Question: I noticed in iOS8, when I'm pushing a new UIViewController in a UINavigationController, the old UIViewController slides out but is visible in my new top foreground UIViewController if it has a non opaque background.
When the push is done, the old controller just disappears, leaving the whole animation looking rough.
Previous to iOS8 you would not see the view behind the one getting pushed in even if it was transparent. As if there was a mask that slid in as well. Anyone know of a good way to fix this so it's like the old behavior without re-implementing the entire push animation with a custom animation?

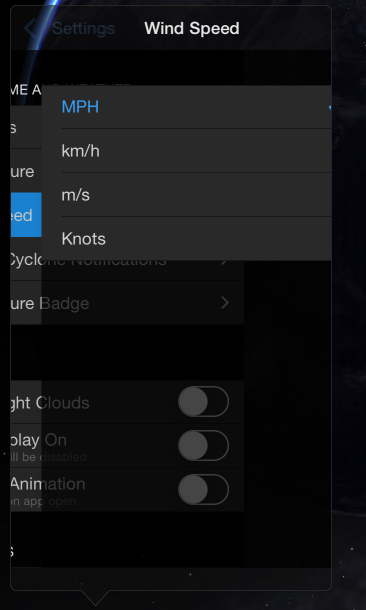
Answer: It's not a bug, it's standard behavior of UINavigationController.
During push transition, UINavigationController slide first controller slower than second. After animation of second contoroller finished, UINavigationController remove first view controller. If second view controller has transparent background, you see first controller during transition.
1. Add the same background (not transparent) to second ViewContorller.
2. Create custom transition, like described here: Navigation controller custom transition animation
3. Make transitions by using UIView animation.